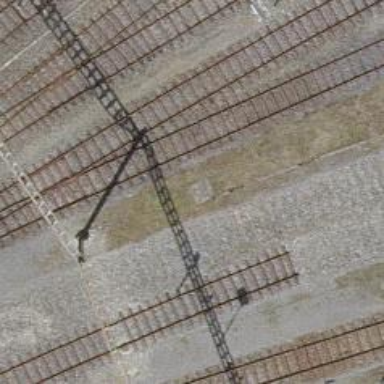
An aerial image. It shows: Railway yard in service.